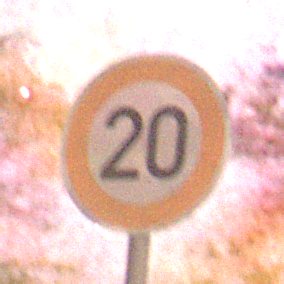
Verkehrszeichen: Geschwindigkeit20
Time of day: Night
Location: Outdoor (Nature)
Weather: Clear
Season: NotSpecified
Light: Natural